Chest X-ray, AP view. Patient: 11 years old, sex F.
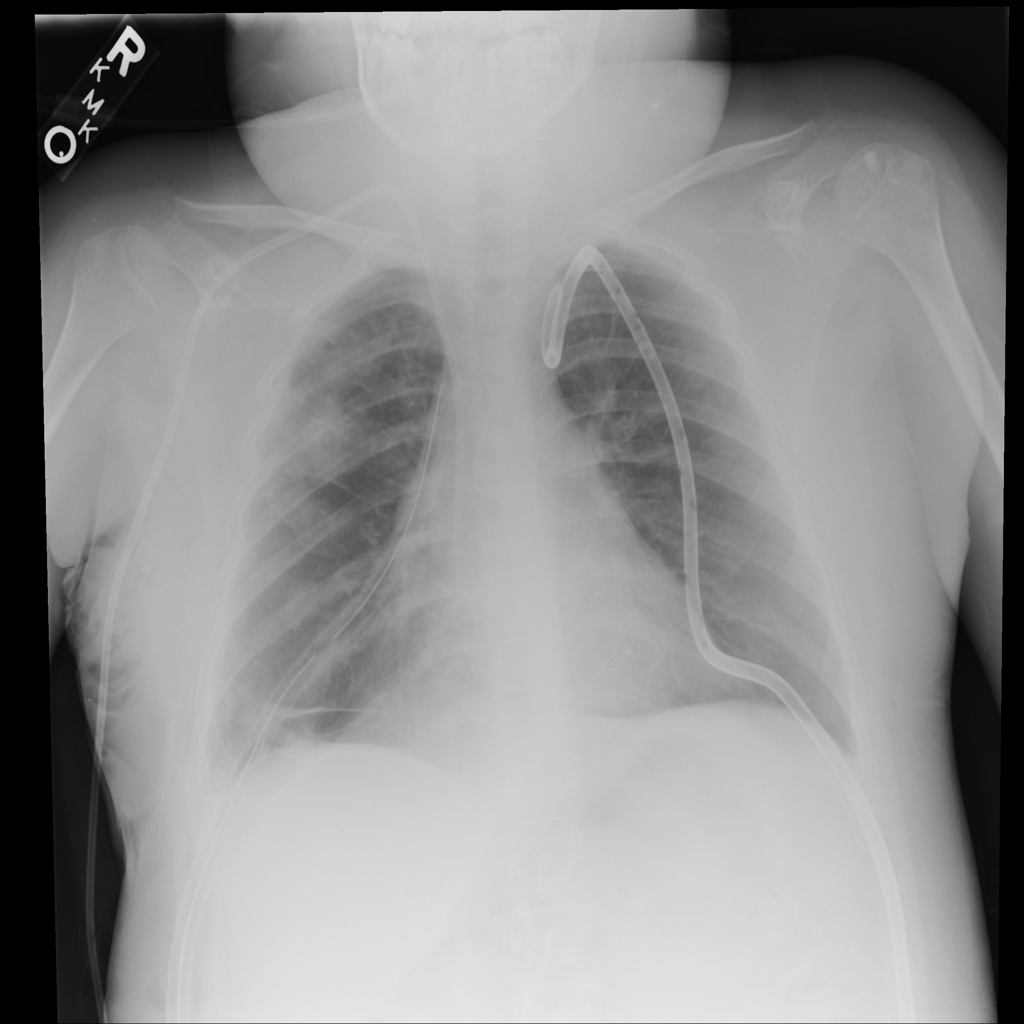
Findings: Pneumothorax